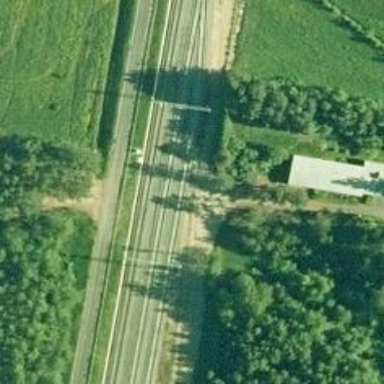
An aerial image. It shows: Railway track with electrified contact lines. This is siding track.